Field crop: maize
Growth stage: 1
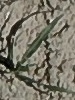
Species: sorghum